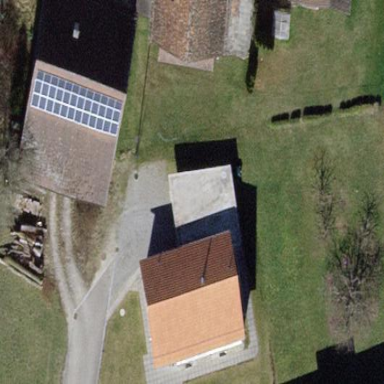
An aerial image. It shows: Detached building with gabled roof.